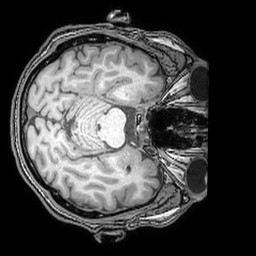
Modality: T1w
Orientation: axial
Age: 42
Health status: ill
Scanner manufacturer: philips
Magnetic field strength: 3 T
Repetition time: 0.007 s
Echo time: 0.0035 s